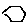
Label: hexagon